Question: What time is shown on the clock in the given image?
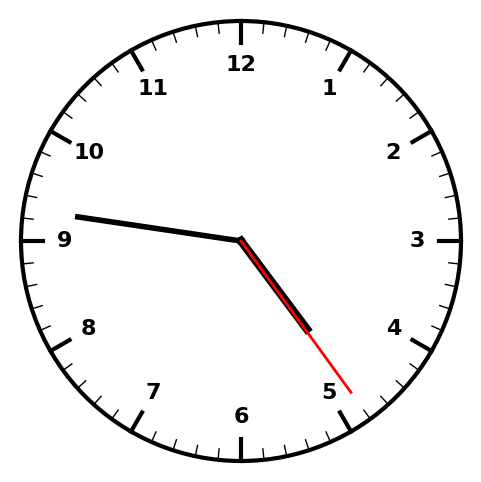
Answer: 04:46:24